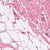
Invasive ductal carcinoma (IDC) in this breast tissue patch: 0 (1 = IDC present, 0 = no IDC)